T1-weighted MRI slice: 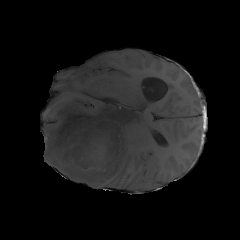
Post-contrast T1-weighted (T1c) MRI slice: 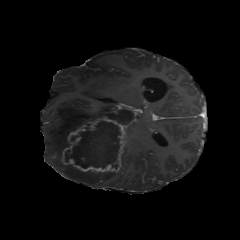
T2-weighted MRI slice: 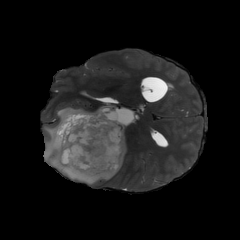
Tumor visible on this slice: yes